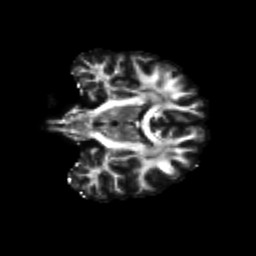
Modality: FA
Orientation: coronal
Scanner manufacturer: siemens
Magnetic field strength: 3 T
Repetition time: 4.16 s
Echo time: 0.0806 s